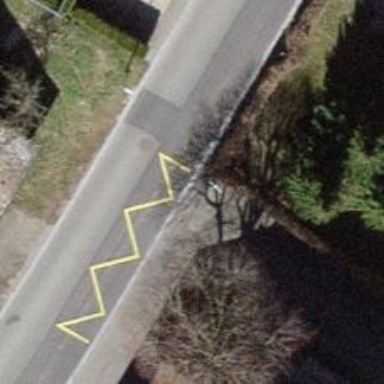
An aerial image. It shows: Bus stop with platform for public transport.